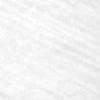
Label: change